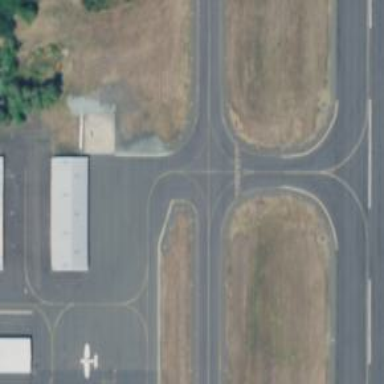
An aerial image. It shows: View of taxiway at the airport.